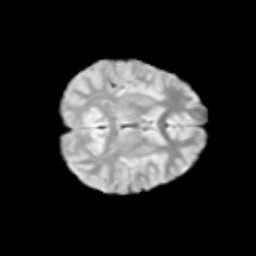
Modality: T2w
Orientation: axial
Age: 11
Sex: female
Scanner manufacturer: siemens
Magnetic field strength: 3 T
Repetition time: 3.8 s
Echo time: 0.07 s